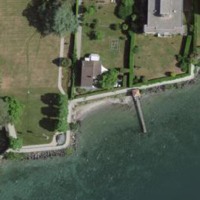
EUNIS habitat code: 14
Species observed at this site:
Taxus baccata